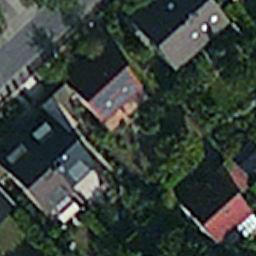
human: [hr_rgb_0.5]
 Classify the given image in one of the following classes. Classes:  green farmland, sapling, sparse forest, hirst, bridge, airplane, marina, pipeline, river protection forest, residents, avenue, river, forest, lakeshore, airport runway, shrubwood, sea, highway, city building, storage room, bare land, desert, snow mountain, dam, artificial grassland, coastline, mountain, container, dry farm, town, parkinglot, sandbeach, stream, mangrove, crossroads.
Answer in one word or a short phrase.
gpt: residents